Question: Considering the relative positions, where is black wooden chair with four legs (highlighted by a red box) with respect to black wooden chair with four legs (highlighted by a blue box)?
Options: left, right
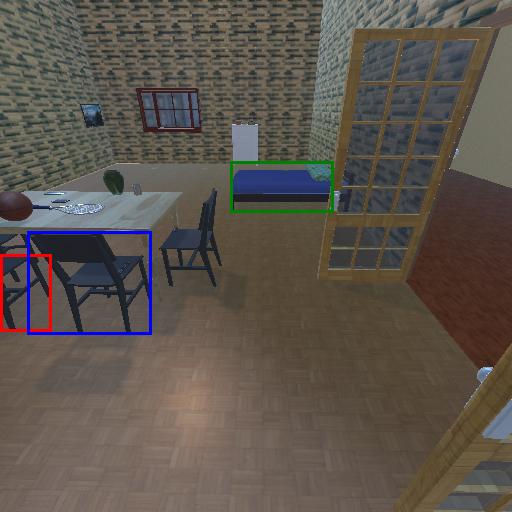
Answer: left